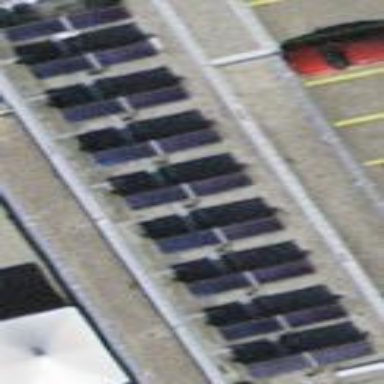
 consisting of solar photovoltaic panels."